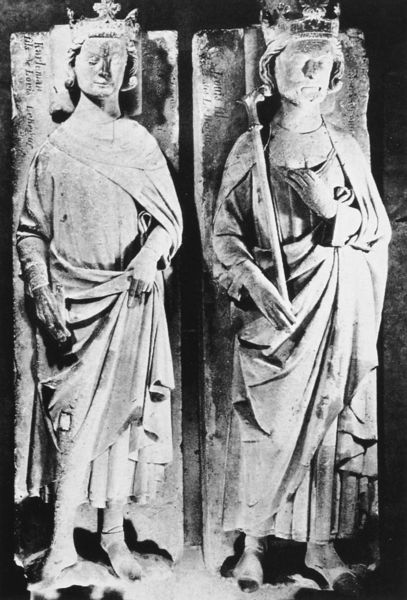
Titel: Grabmal für Karlmann und Ludwig III.
Standort: Saint-Denis, Abteikirche (EU - F)
Schlagwörter: hand, kopf, körper, mann, schatten, frauen, frau, licht, männer, nase, weiss, alt, bart, falten, gesicht, stein, hände, figur, gewand, haare, mantel, reich, paar, gotik, krone, skulptur, statue, schrift, schuhe, stab, figuren, könig, faltenwurf, plastik, denkmal, schwarzweiß, schwert, otto, skulpturen, plastiken, statuen, grab, könige, königin, heilige, karl, zepter, attribut, grabmal, romanisch, staute, bamberg, gau, herrscherpaar, königinnen, königinn, hrr, photo#dom, #zepter